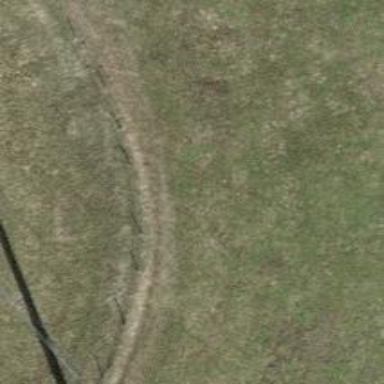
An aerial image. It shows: Unpaved path.